Interaction volume radius: 5 \u00c5
Interaction volume height: 15 \u00c5
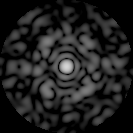
Disorder parameter: 0.7192